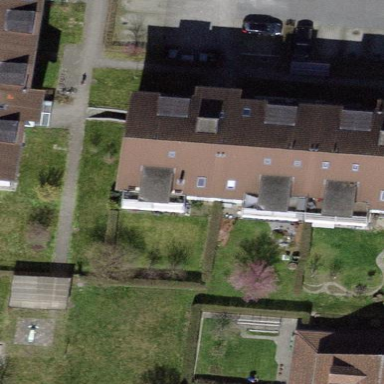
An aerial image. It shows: Image showing building with apartments.